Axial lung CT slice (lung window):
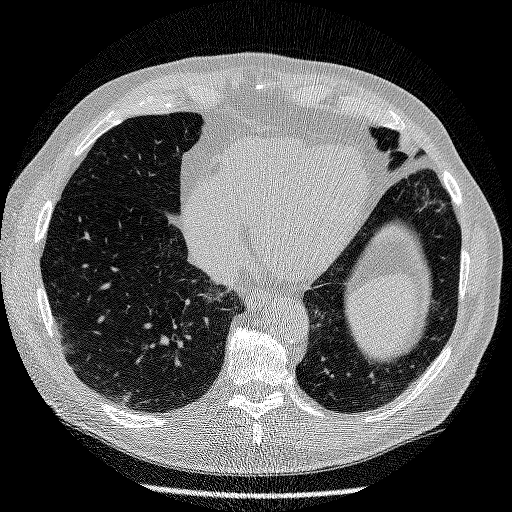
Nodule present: no